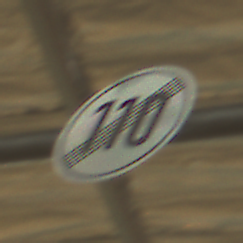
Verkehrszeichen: EndeGeschwindigkeit110
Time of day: MorningAfternoon
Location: Roofed (Special)
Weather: NotSpecified
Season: NotSpecified
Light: Artificial